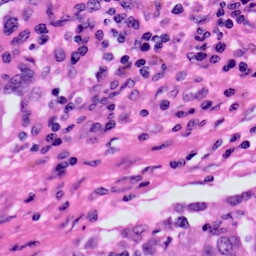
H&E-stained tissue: Skin